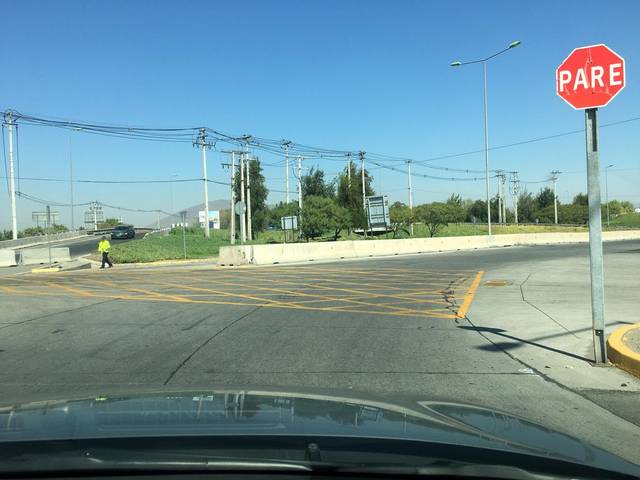
Region: Chile
Coordinates: -33.411, -70.791